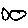
Label: fish